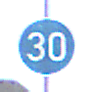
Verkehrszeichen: VorgeschriebeneMindestgeschwindigkeit
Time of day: MorningAfternoon
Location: Outdoor (Urban)
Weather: PartlyCloudy
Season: NotSpecified
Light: Natural